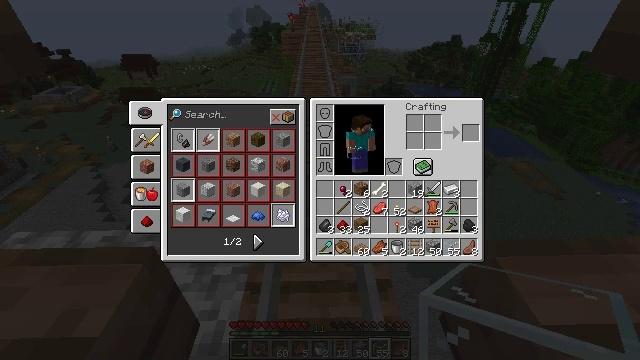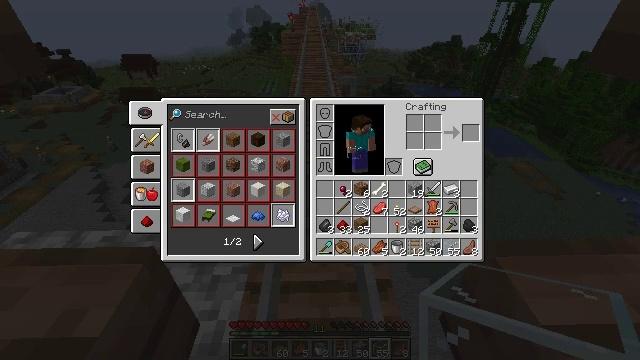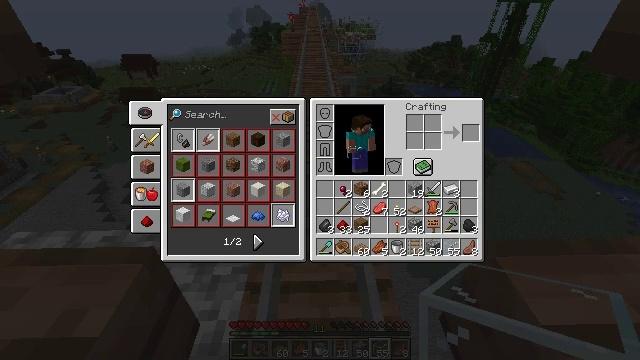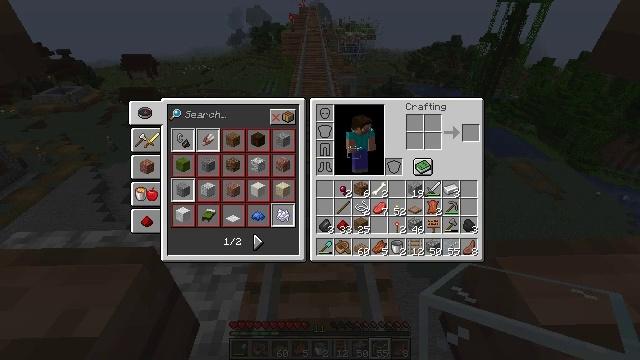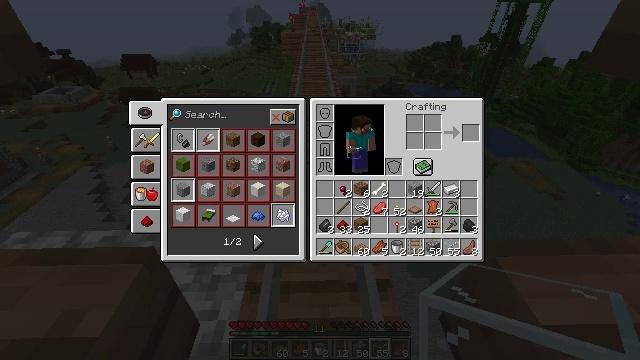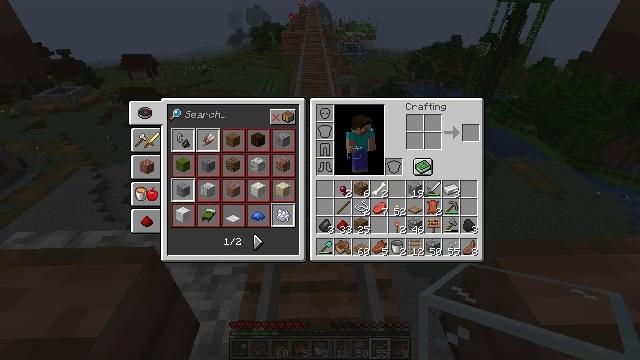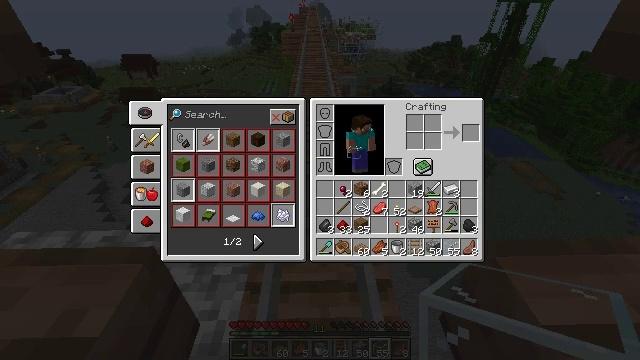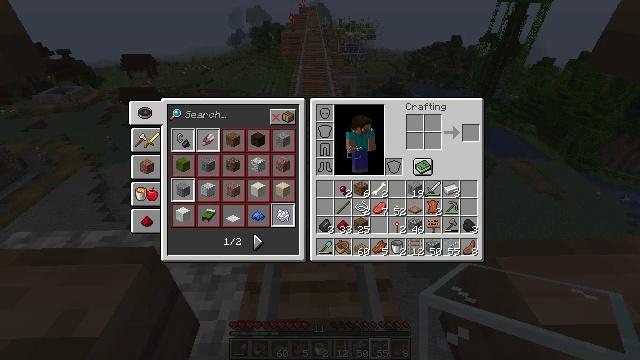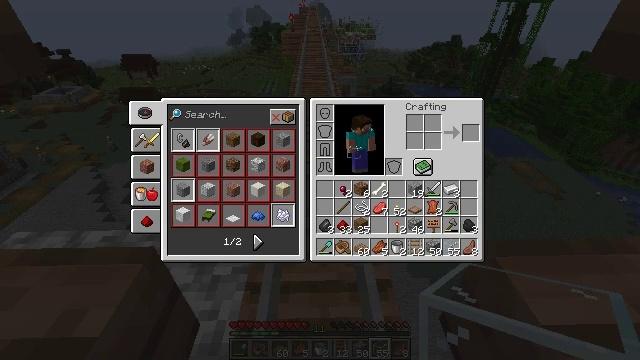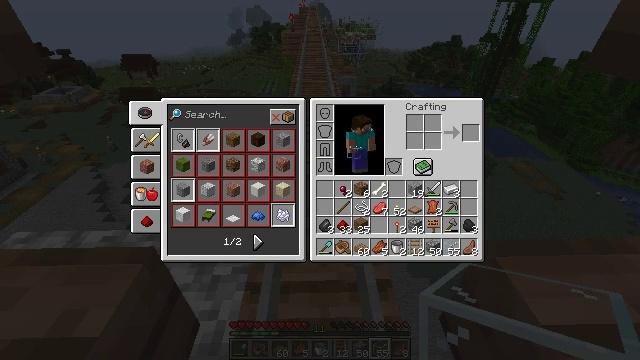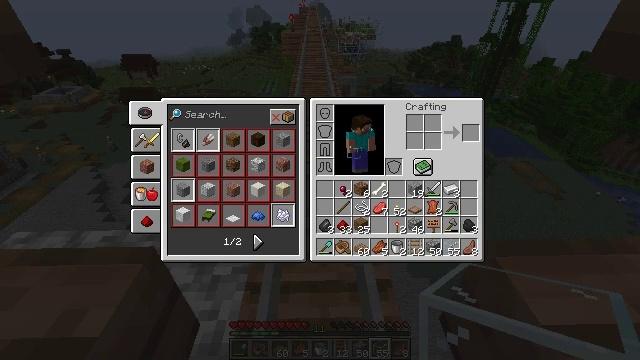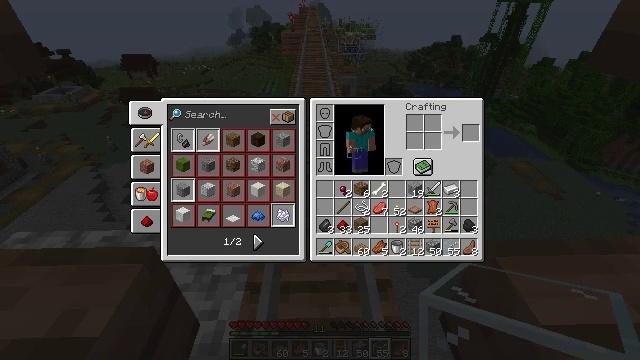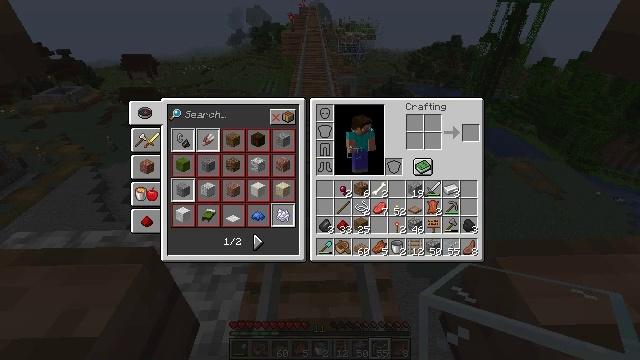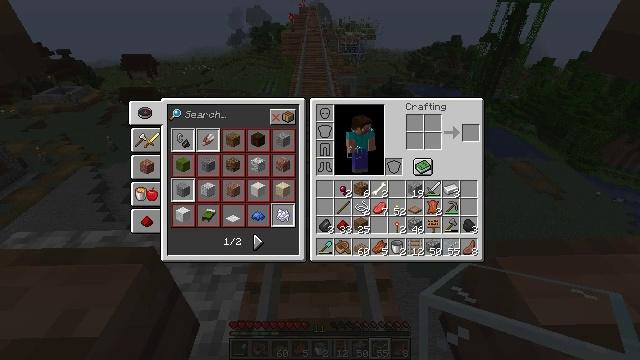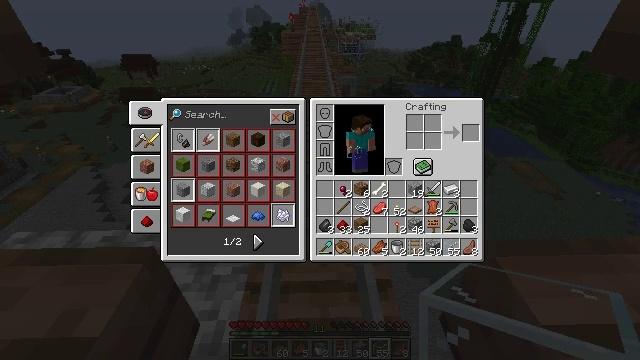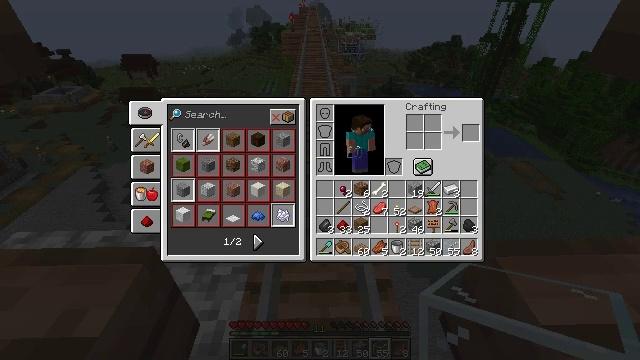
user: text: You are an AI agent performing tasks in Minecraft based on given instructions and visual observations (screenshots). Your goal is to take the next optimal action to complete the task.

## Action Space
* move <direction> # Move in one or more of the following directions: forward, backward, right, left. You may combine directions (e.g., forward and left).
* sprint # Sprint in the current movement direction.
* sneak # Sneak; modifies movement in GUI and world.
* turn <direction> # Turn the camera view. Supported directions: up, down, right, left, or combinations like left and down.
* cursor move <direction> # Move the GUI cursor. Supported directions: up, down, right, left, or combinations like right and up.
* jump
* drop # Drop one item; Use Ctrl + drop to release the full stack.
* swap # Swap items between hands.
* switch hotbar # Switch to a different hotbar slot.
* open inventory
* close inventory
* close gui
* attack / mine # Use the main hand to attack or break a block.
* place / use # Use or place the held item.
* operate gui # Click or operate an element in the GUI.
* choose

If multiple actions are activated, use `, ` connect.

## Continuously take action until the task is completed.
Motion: motion action
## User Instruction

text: Remove the glass to use the space.
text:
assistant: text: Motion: no_op
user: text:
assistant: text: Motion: no_op
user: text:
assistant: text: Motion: no_op
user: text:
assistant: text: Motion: no_op
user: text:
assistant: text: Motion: no_op
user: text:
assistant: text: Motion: no_op
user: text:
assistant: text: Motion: no_op
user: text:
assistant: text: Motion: no_op
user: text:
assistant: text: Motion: no_op
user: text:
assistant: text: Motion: no_op
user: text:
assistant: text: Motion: no_op
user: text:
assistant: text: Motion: no_op
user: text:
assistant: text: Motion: no_op
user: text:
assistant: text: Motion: no_op
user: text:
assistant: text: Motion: no_op
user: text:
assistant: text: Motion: no_op
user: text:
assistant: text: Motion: no_op
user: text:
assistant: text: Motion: no_op
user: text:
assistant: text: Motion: no_op
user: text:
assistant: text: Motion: no_op
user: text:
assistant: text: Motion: no_op
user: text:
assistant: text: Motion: no_op
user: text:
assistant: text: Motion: no_op
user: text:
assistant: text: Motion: no_op
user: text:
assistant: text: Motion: no_op
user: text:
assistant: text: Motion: no_op
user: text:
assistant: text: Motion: no_op
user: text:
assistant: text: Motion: no_op
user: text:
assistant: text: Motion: no_op
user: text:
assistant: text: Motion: no_op